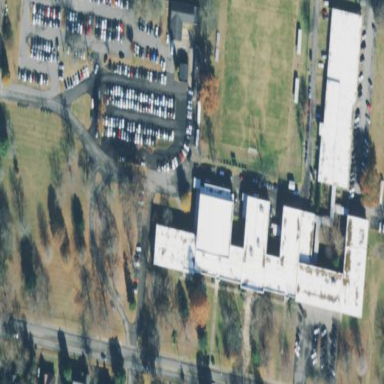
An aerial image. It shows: School building.